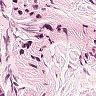
Metastatic tissue present: no